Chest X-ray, PA view. Patient: 60 years old, sex M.
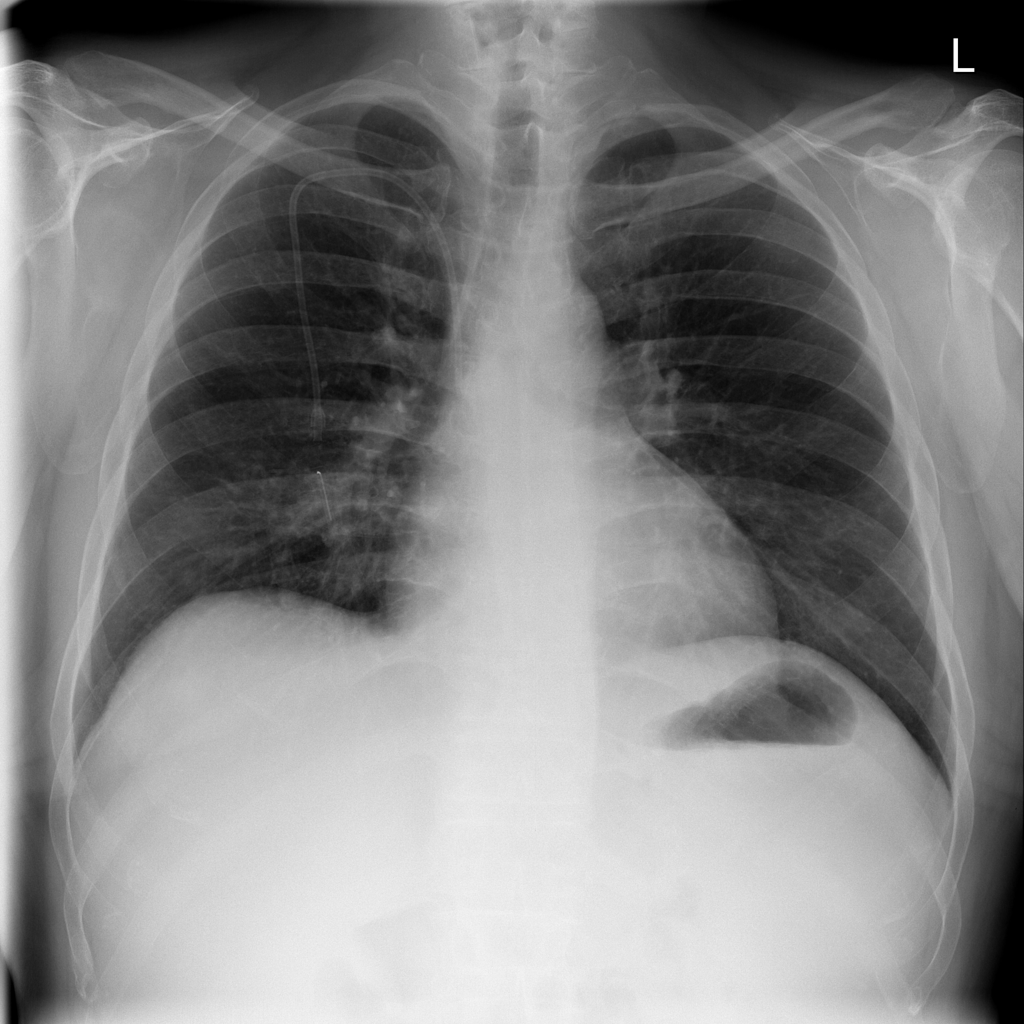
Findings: Infiltration